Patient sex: F
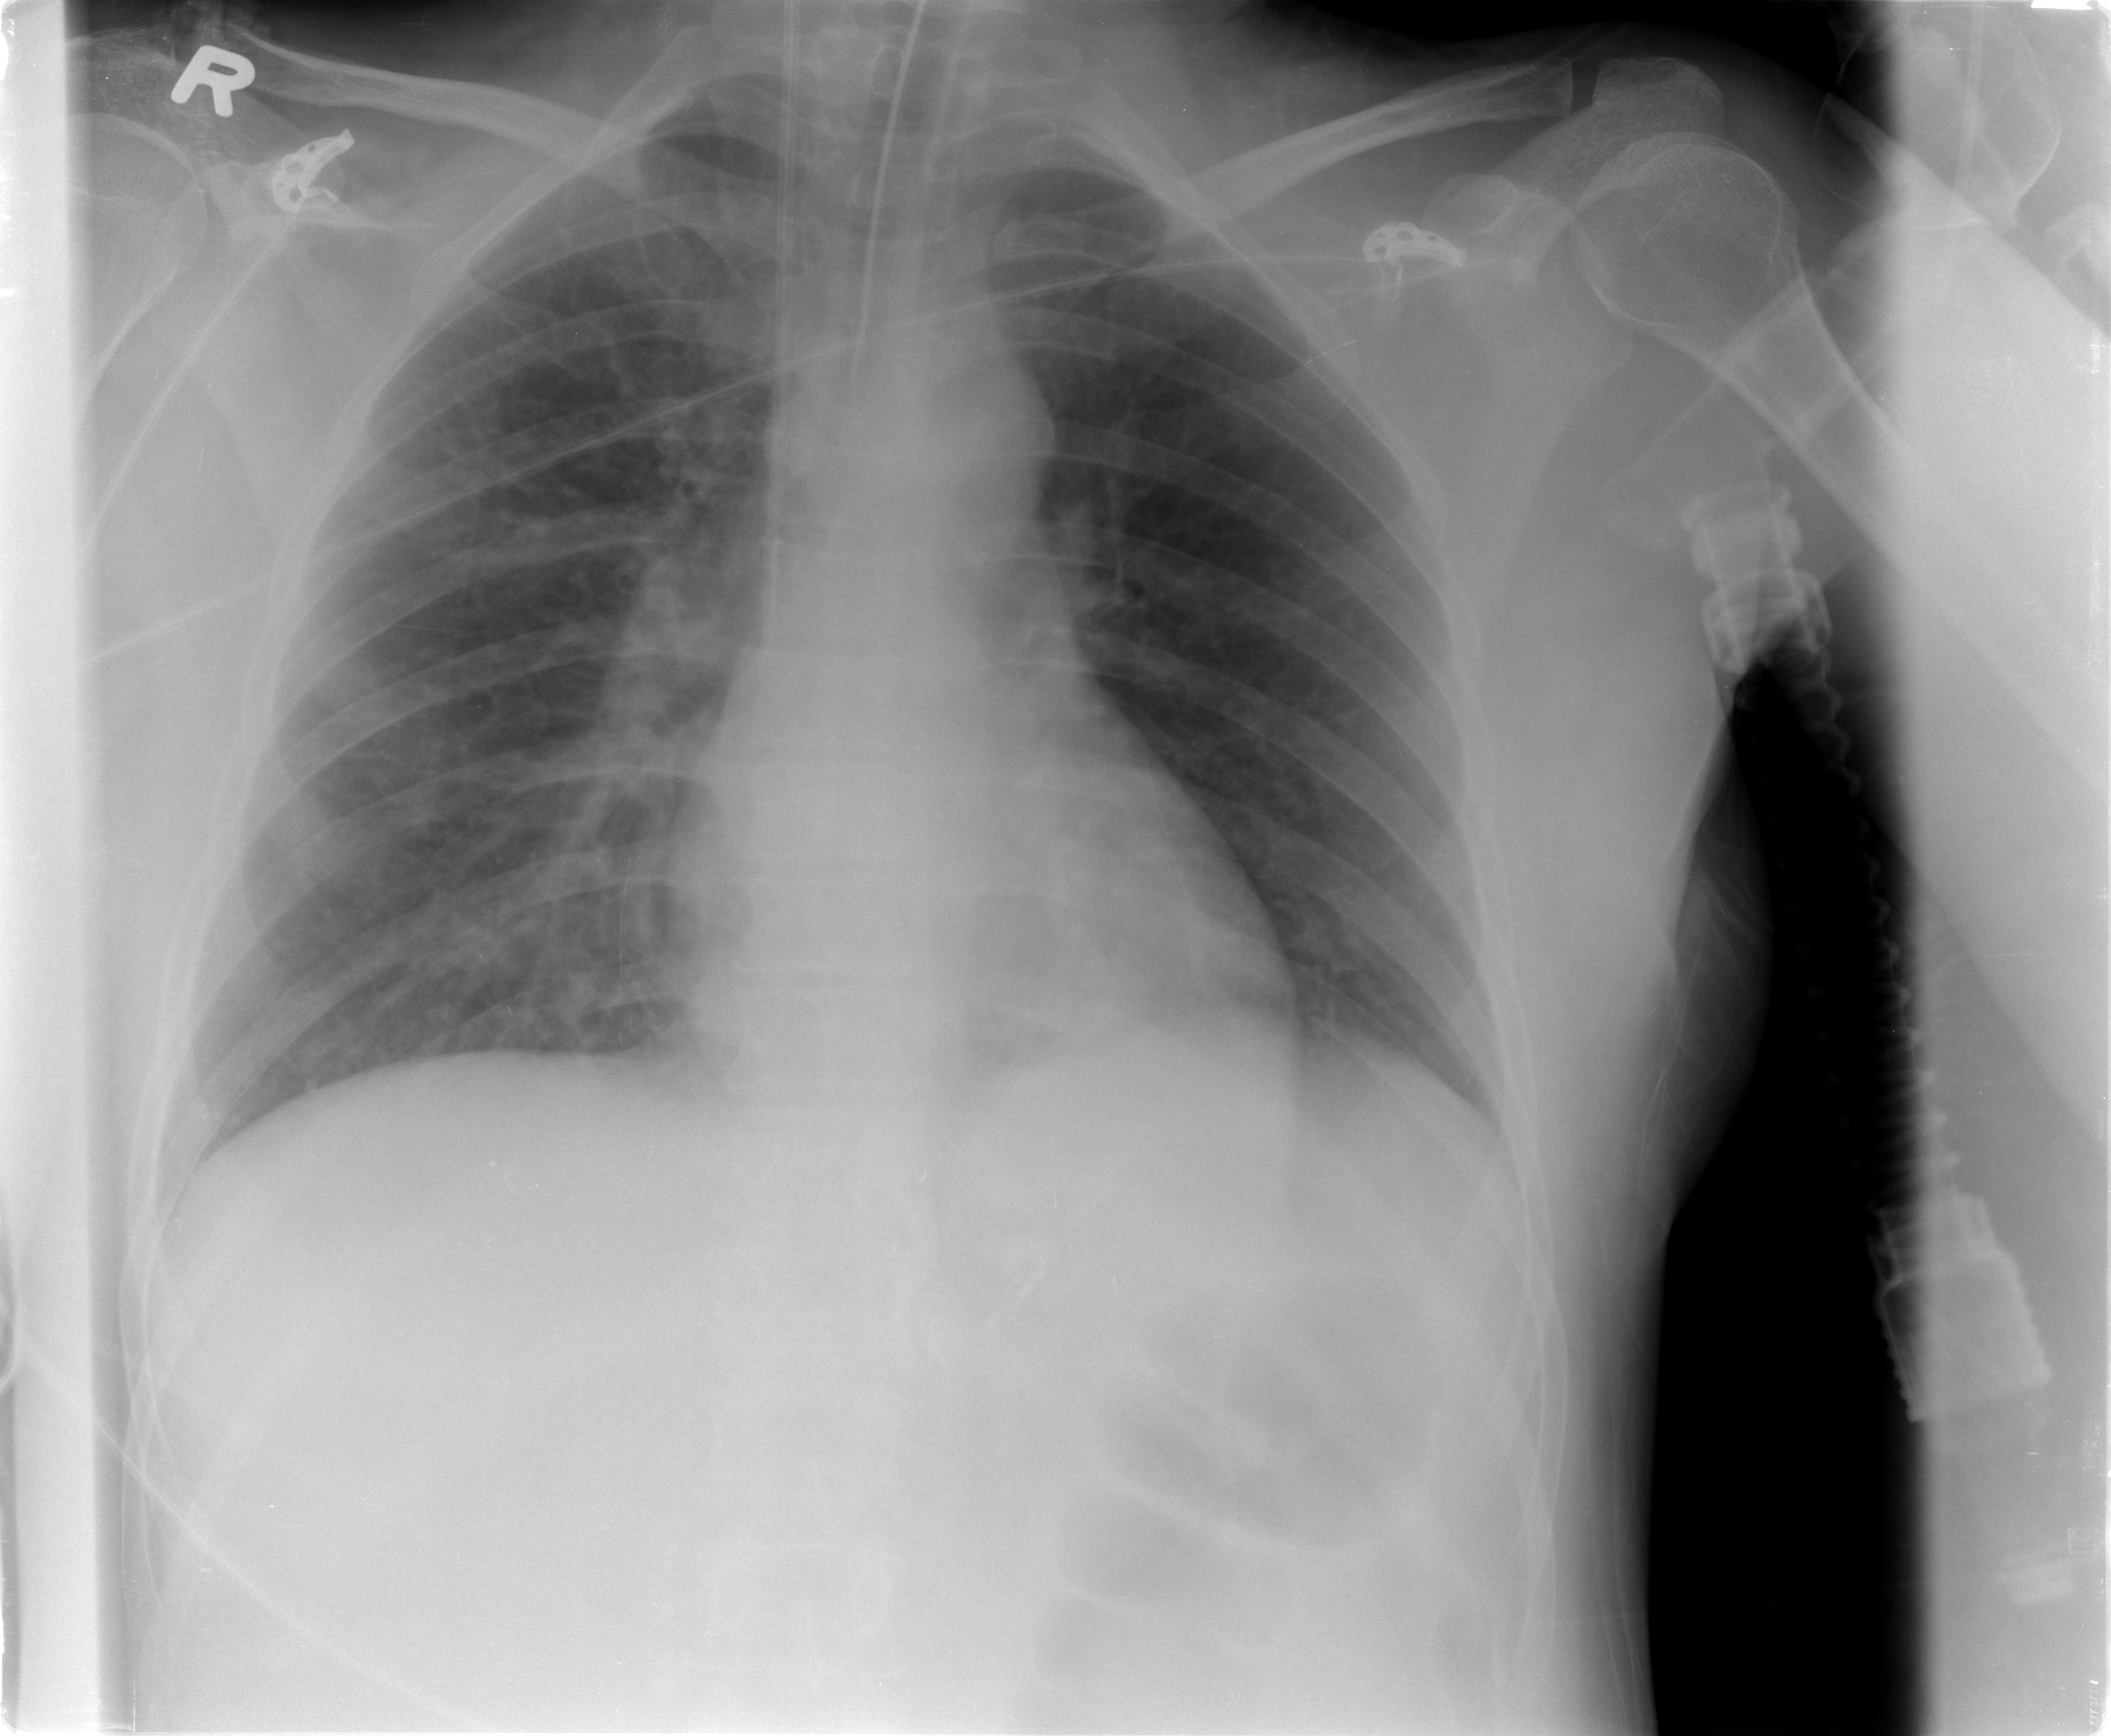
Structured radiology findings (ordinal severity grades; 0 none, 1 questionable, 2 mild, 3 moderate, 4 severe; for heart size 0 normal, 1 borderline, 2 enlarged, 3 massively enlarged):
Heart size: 0
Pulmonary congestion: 2
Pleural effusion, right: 0
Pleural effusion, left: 0
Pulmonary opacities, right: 2
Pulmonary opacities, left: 0
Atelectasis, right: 3
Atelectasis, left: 0